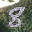
Label: 8